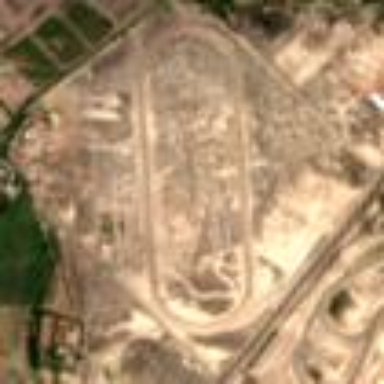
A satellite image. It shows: Horse racing track for leisure and sport activities.